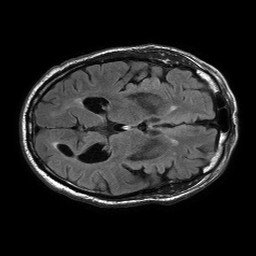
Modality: FLAIR
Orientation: axial
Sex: male
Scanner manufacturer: philips
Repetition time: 11 s
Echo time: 0.125 s